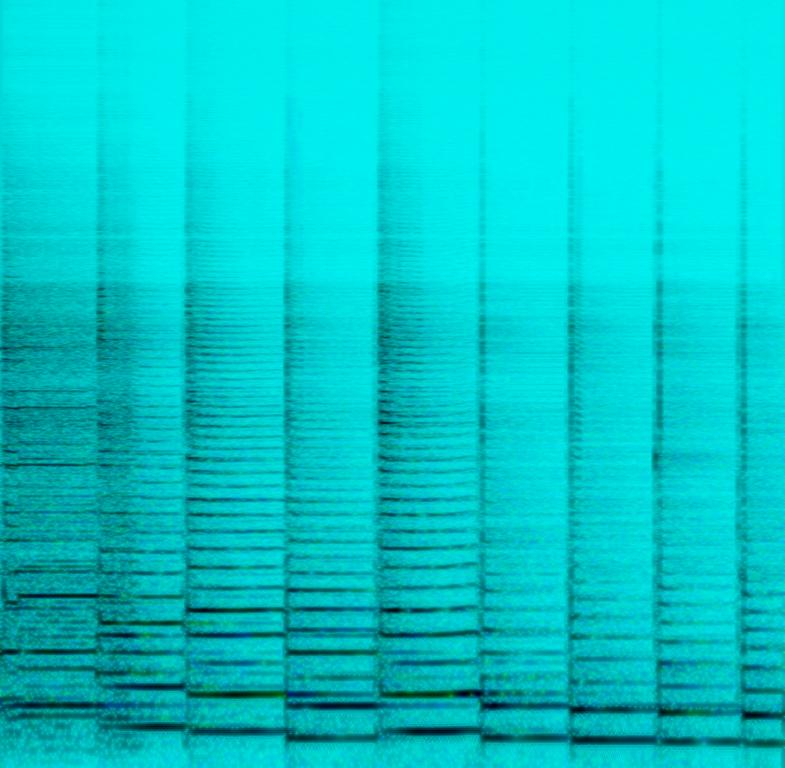
The excerpt features an electric guitar playing a descending melody note by note with a slight distortion effect on. This doesn't sound like actual music but more like an exercise.